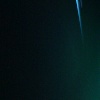
Label: space